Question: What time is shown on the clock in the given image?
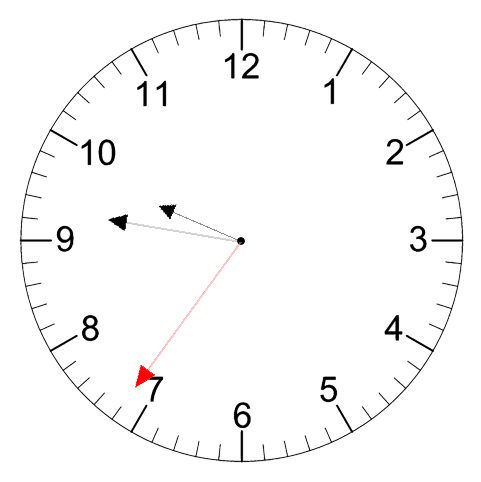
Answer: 09:46:36